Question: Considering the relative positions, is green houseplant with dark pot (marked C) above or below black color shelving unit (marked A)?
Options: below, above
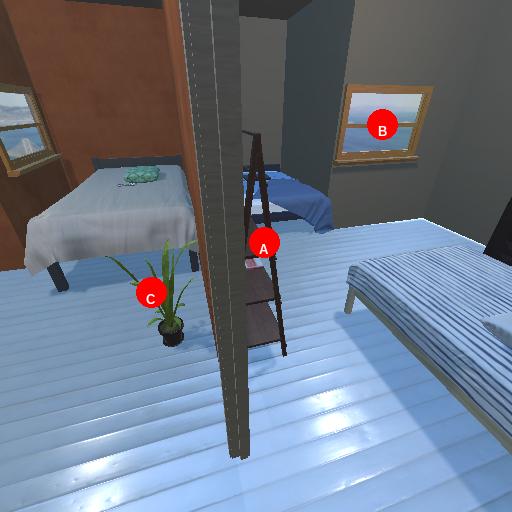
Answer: below